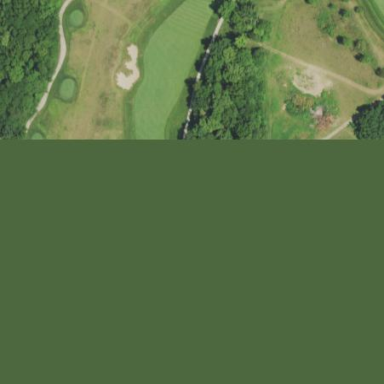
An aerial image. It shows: Grassy area designated as golf fairway.